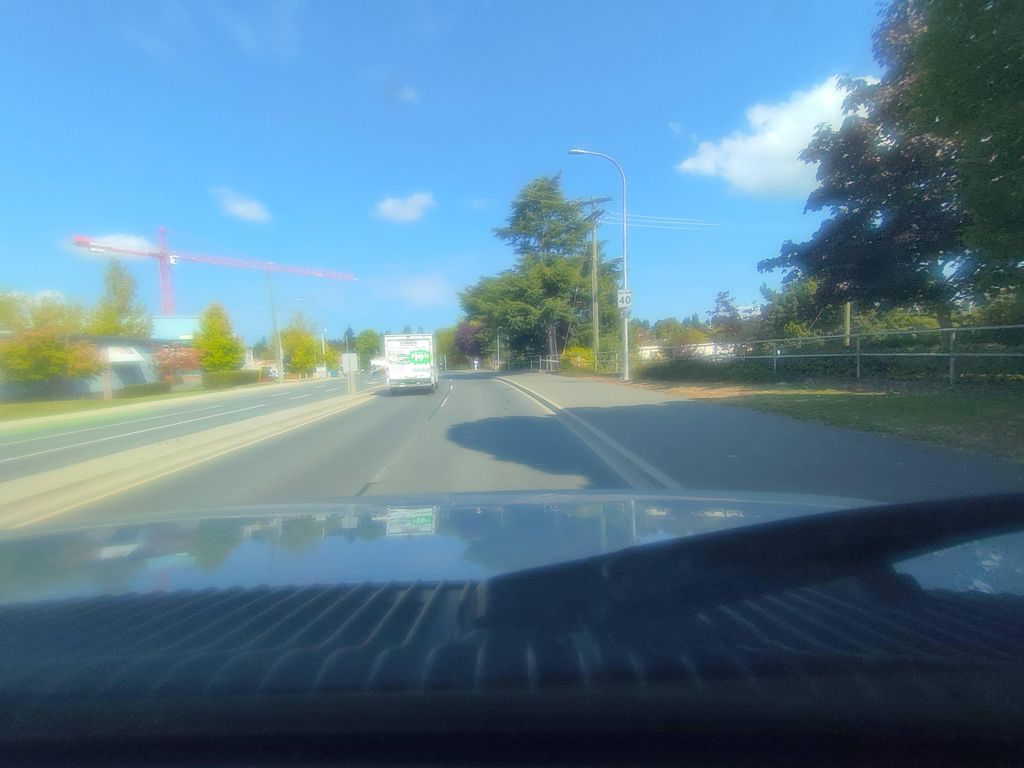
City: victoria